Interaction volume radius: 5 \u00c5
Interaction volume height: 15 \u00c5
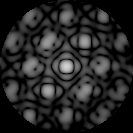
Disorder parameter: 0.3551